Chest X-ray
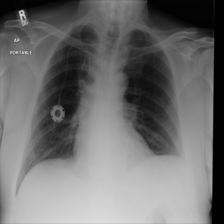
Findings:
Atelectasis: negative
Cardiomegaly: negative
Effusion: negative
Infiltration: negative
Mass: negative
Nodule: negative
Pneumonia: negative
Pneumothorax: negative
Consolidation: negative
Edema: negative
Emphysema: negative
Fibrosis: positive
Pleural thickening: negative
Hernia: negative